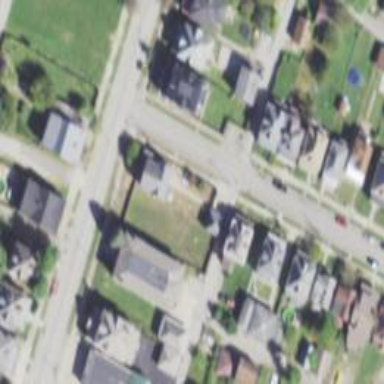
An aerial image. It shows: Alley classified as service road.